Question: How to create a list of items like a list of recent apps in androild L :

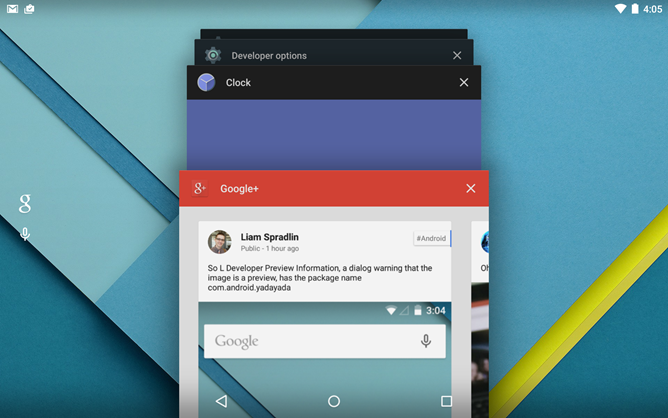
Answer: It's pretty easy:
- - - - - Implement layouting. This part is the most difficult. Position of items on screen is a non-linear function of scroll + position in layout. Basically you would like to have a close-to-zero position for items on top of the container and container.getHeight()-item.getHeight() as a position for the item at the bottom. Then you have to find a function which works for you. For me it's something like this:'''
private void layoutChildren() {
int width = getWidth() - getPaddingLeft() - getPaddingRight();
int height = getHeight() - getPaddingTop() - getPaddingBottom();
for (int i = 0; i < getChildCount(); i++) {
float topSpace = height - width;
int y = (int) (topSpace * Math.pow(2, (i * width - scroll) / (float) width));
float scale = (float) (-Math.pow(2, -y / topSpace / 10.0f) + 19.0f / 10);
ViewHelper.setTranslationX(getChildAt(i), getPaddingLeft());
ViewHelper.setTranslationY(getChildAt(i), y + getPaddingTop());
ViewHelper.setScaleX(getChildAt(i), scale);
ViewHelper.setScaleY(getChildAt(i), scale);
}
}
'''
For more details and the implementation you can check out my project:
<URL>
Or if you wish to see that in action, it's a part of Carbon library. You can find a sample application with that RecentsList in the widget section:
<URL>